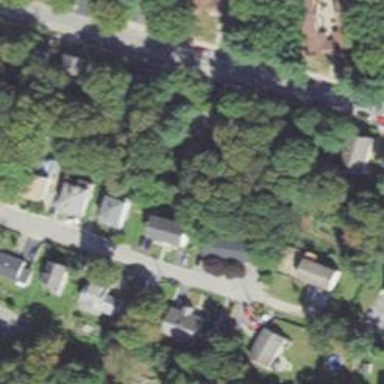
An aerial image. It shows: Residential driveway used as service road.